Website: crate-barrel
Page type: customer-info-address
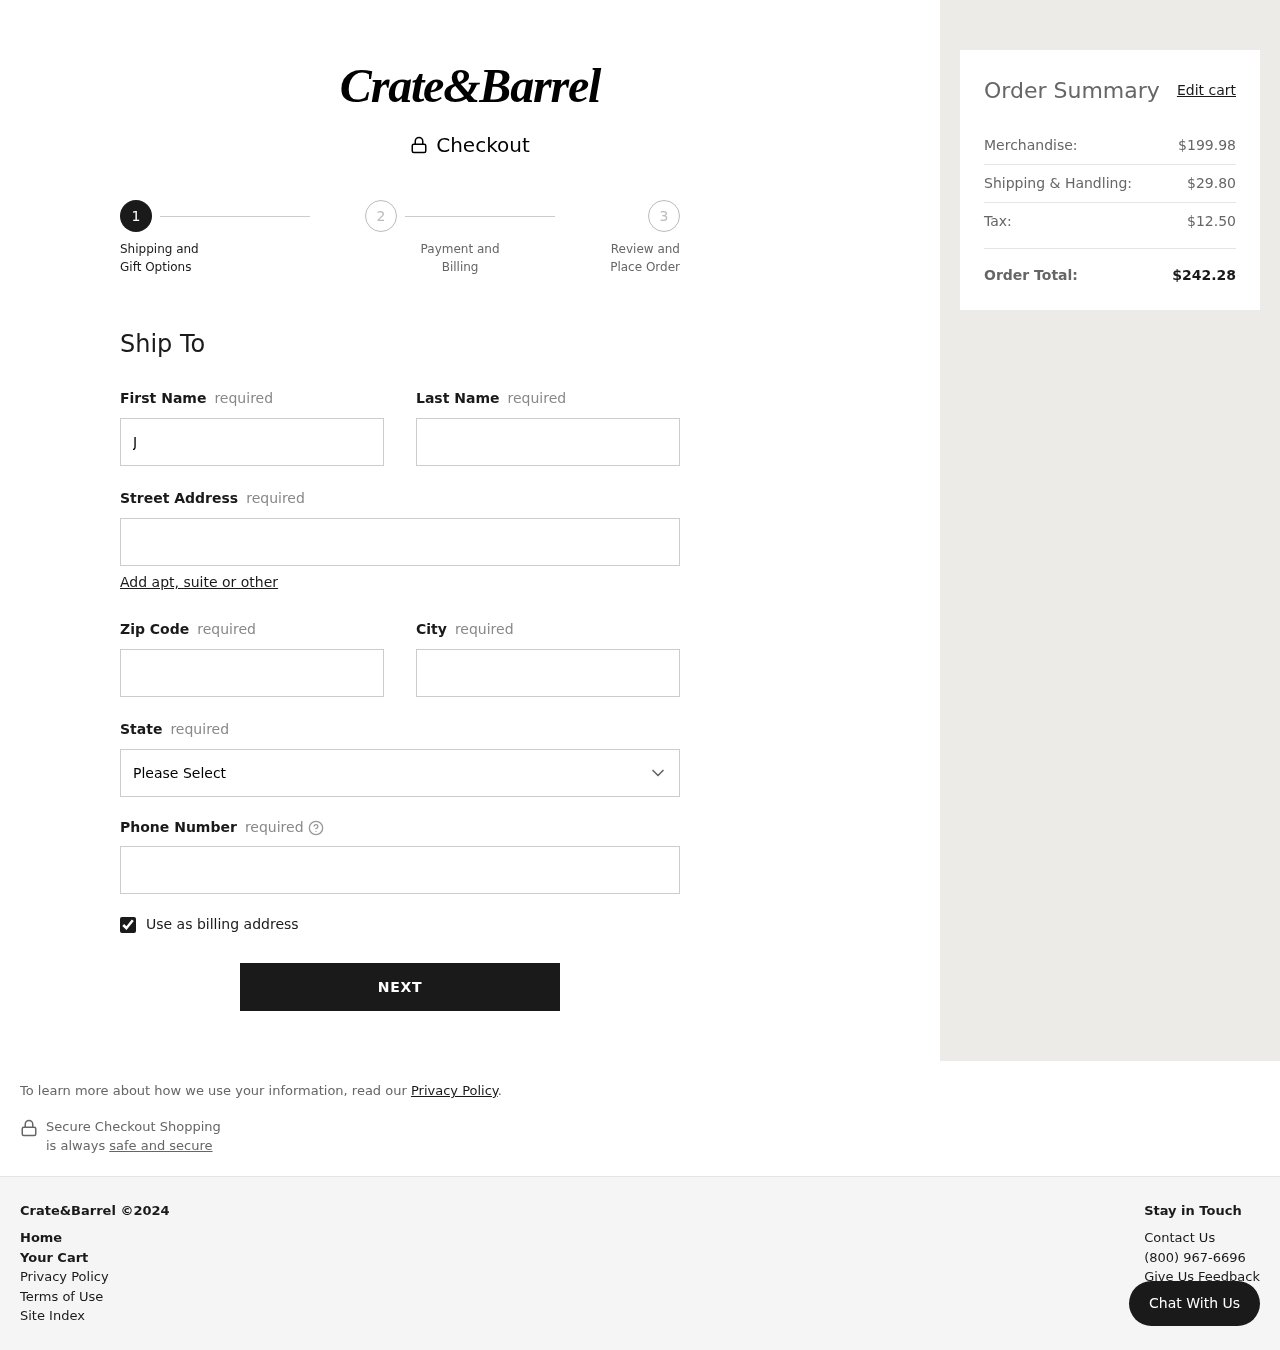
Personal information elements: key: PII_CITY
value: North Stephanieview
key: PII_FIRSTNAME
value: Jordan
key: PII_LASTNAME
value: Larson
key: PII_PHONE
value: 3292065630
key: PII_POSTCODE
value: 17062
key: PII_STATE
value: South Dakota
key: PII_STREET
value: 920 Carolyn Keys Suite 819
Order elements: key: ORDER_SUBTOTAL
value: $199.98
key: ORDER_SHIPPING_COST
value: $29.80
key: ORDER_TAX
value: $12.50
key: ORDER_TOTAL
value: $242.28